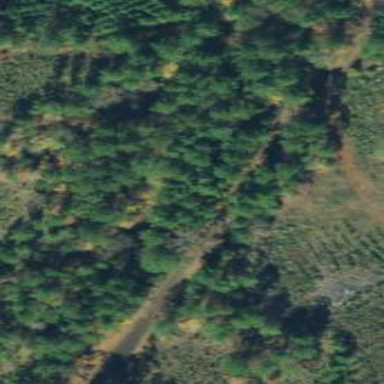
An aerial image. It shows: Mixed woodland area with variety of leaf types and cycles.